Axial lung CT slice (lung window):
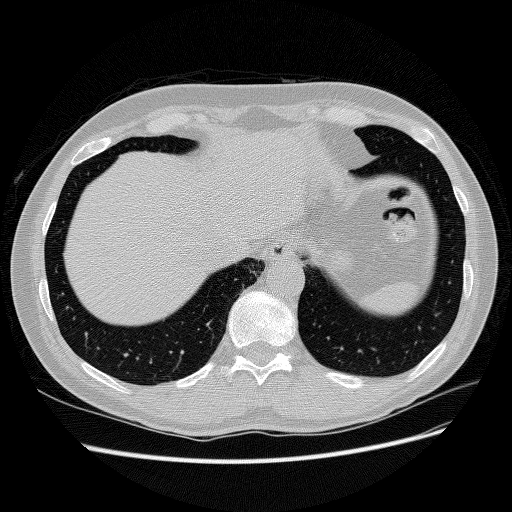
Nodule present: no